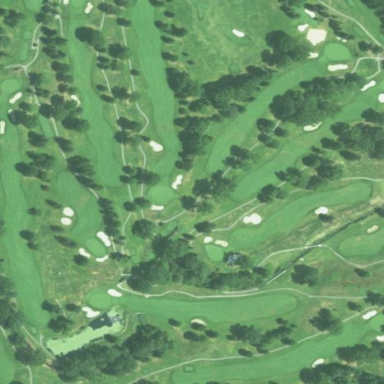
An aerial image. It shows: Golf course.